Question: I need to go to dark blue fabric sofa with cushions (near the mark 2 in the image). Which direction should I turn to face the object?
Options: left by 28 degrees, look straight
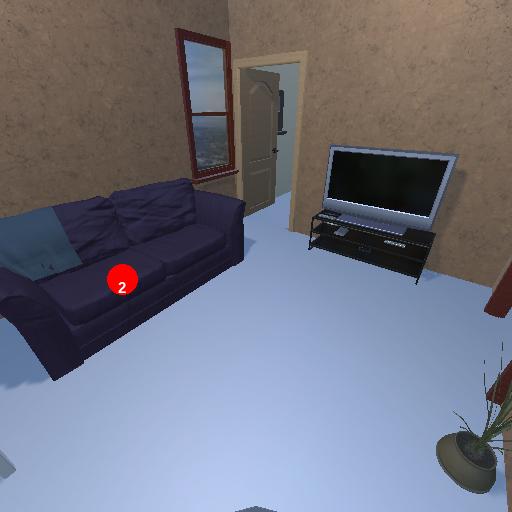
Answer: left by 28 degrees